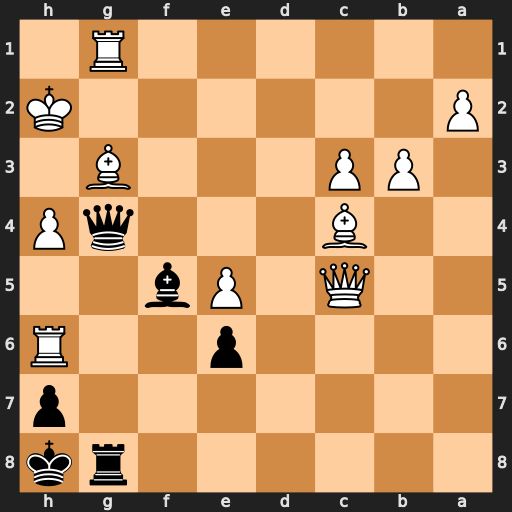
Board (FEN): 6rk/7p/4p2R/2Q1Pb2/2B3qP/1PP3B1/P6K/6R1
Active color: b
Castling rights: -
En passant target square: -
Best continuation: Qh3#